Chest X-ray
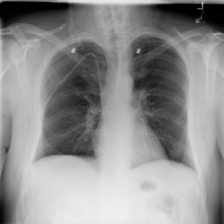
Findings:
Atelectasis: negative
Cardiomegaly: negative
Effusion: negative
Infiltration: negative
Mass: negative
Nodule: negative
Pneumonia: negative
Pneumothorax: negative
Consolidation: negative
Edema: negative
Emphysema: negative
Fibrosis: negative
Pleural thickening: negative
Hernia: negative